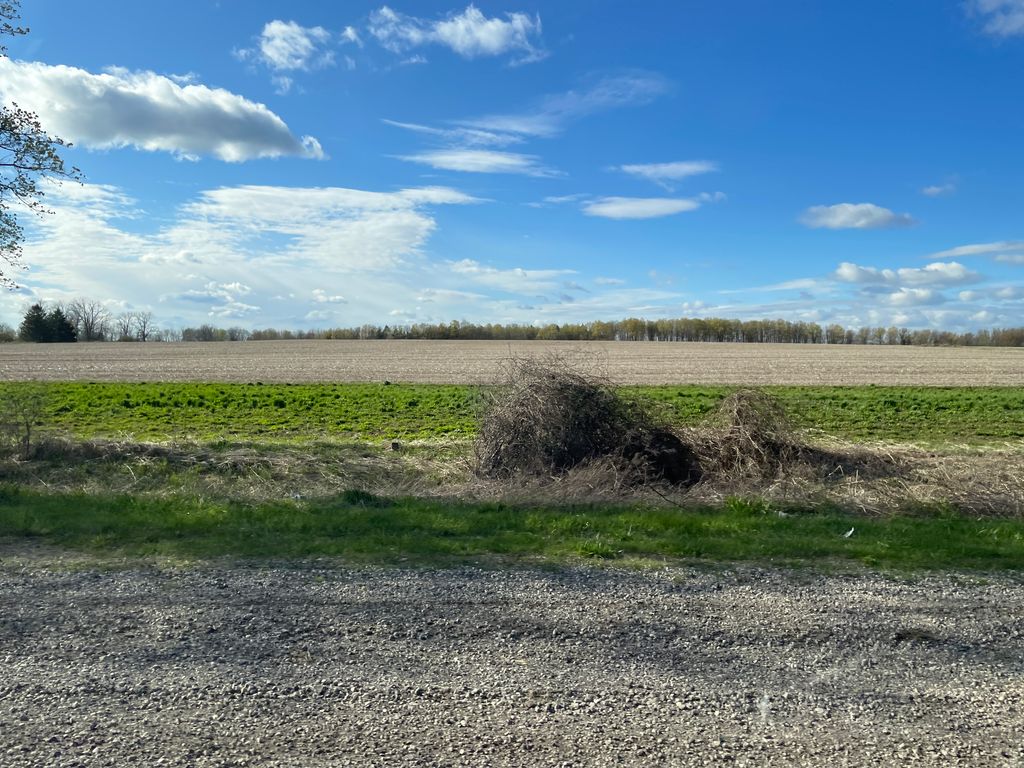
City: kitchener-waterloo